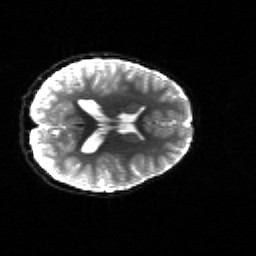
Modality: sbref
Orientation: axial
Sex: female
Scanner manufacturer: siemens
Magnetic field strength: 3 T
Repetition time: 5 s
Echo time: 0.071 s